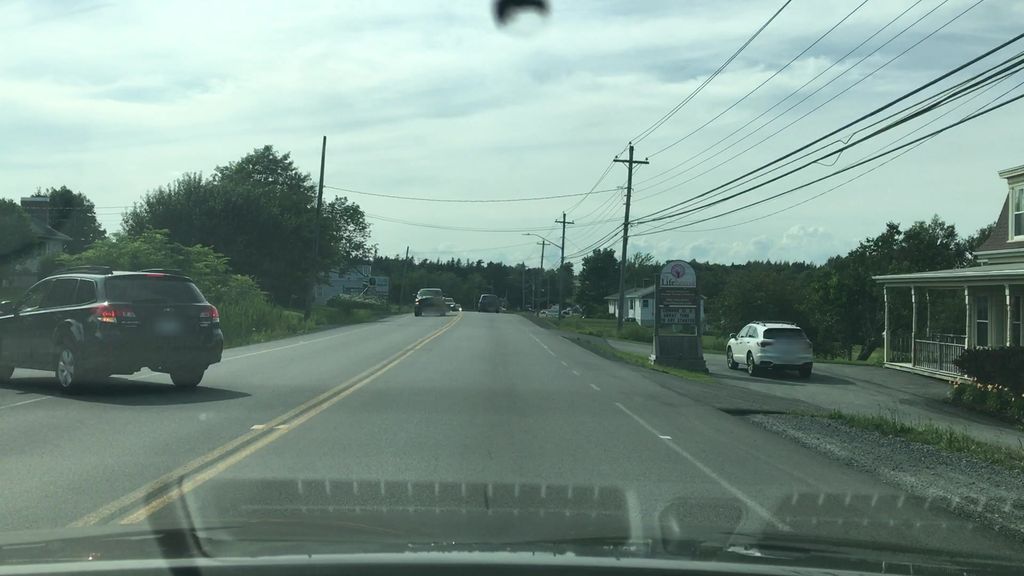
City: halifax